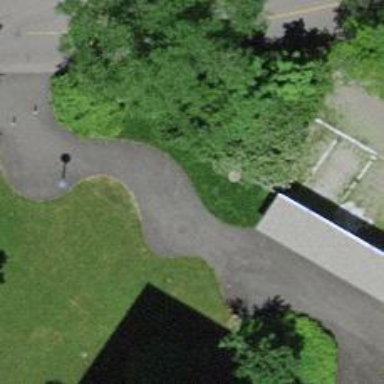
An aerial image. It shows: Footway with grade 1 tracktype.